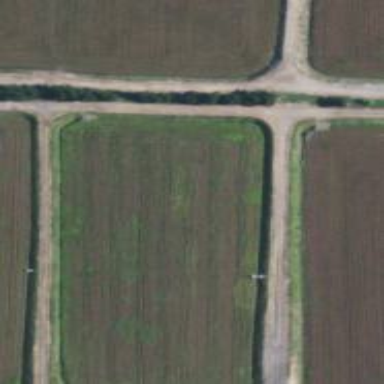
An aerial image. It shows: Farmland with cranberries as the crop.